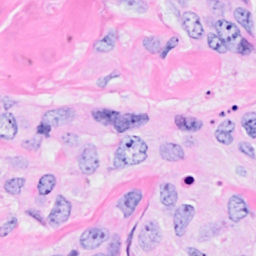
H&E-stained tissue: Breast